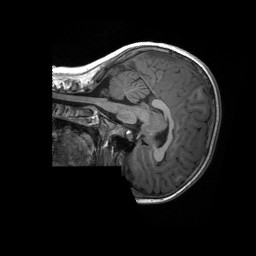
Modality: T1w
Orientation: sagittal
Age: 9
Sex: male
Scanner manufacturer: siemens
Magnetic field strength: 3 T
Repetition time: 2.3 s
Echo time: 0.00232 s